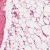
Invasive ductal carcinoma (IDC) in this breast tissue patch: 0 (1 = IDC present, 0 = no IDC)